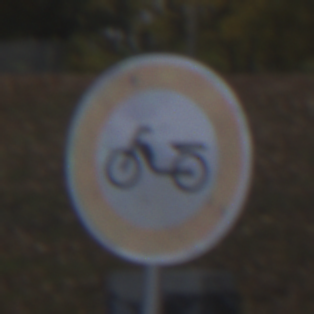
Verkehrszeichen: VerbotMofas
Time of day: MorningAfternoon
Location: Outdoor (Urban)
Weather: Overcast
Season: NotSpecified
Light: Natural